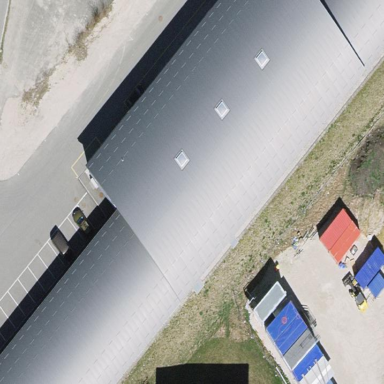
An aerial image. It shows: Train station building.